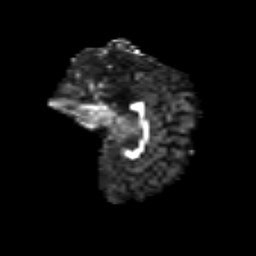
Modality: FA
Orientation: sagittal
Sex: male
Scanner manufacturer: siemens
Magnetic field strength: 3 T
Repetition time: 5 s
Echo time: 0.071 s